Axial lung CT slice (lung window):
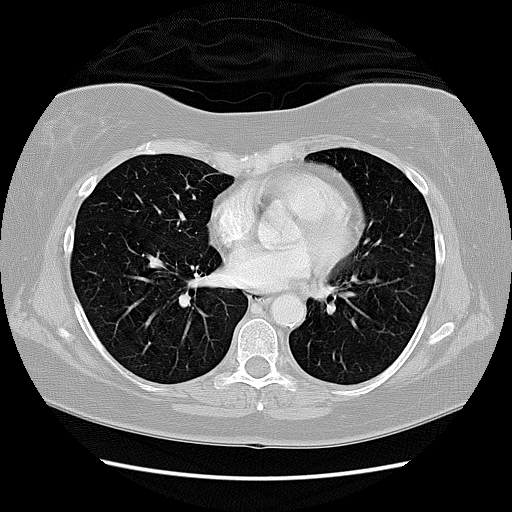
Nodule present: no